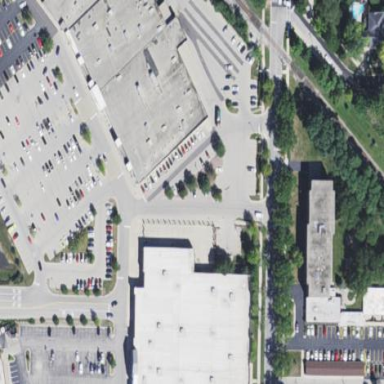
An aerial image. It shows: Retail building housing supermarket.